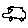
Label: car